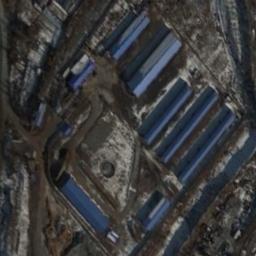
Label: industrial_area